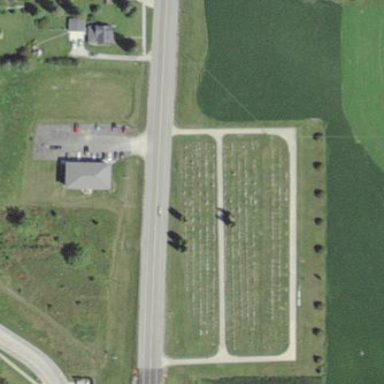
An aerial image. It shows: Cemetery.